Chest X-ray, PA view. Patient: 65 years old, sex M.
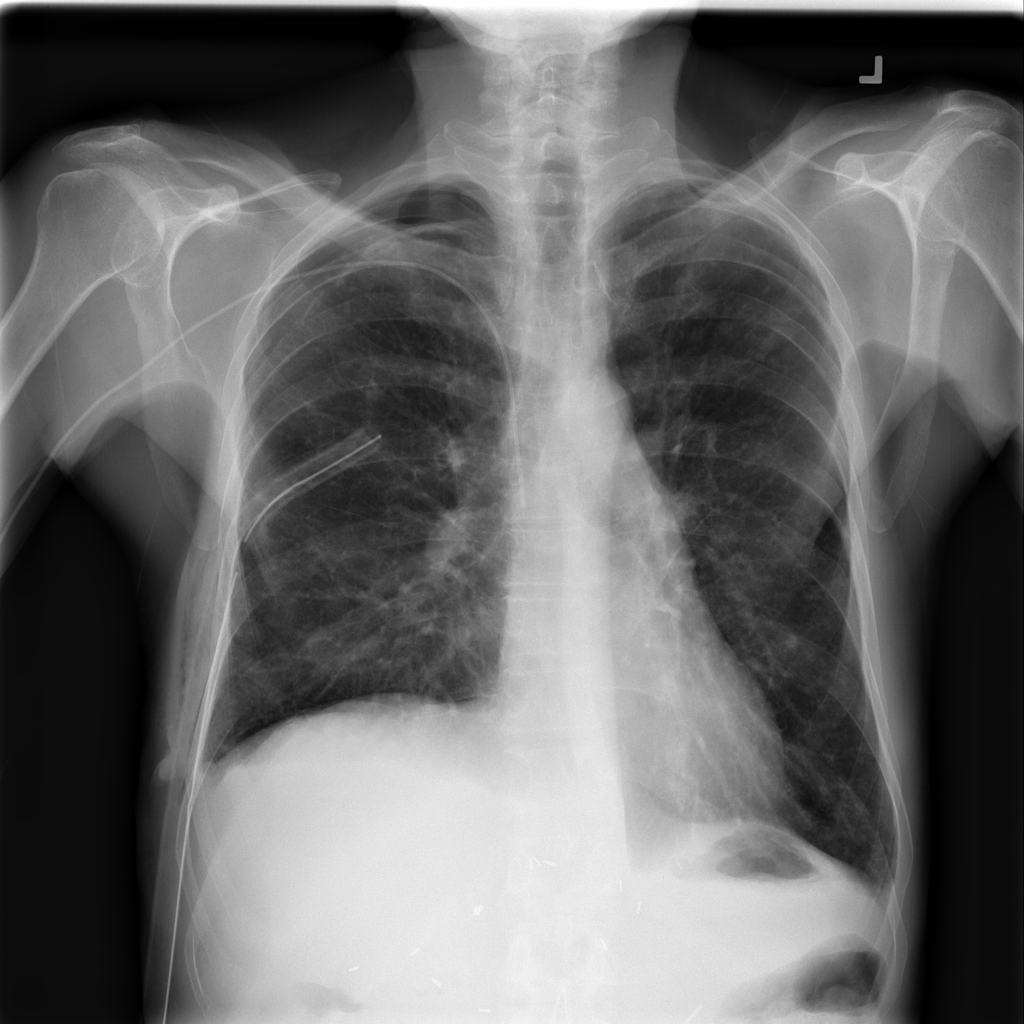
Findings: Pneumothorax